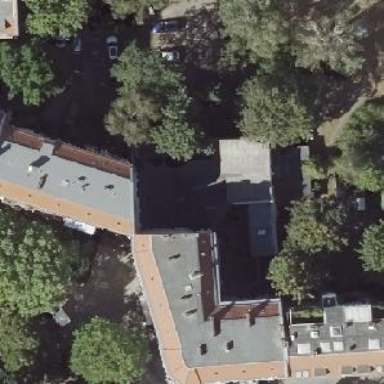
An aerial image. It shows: Part of building.